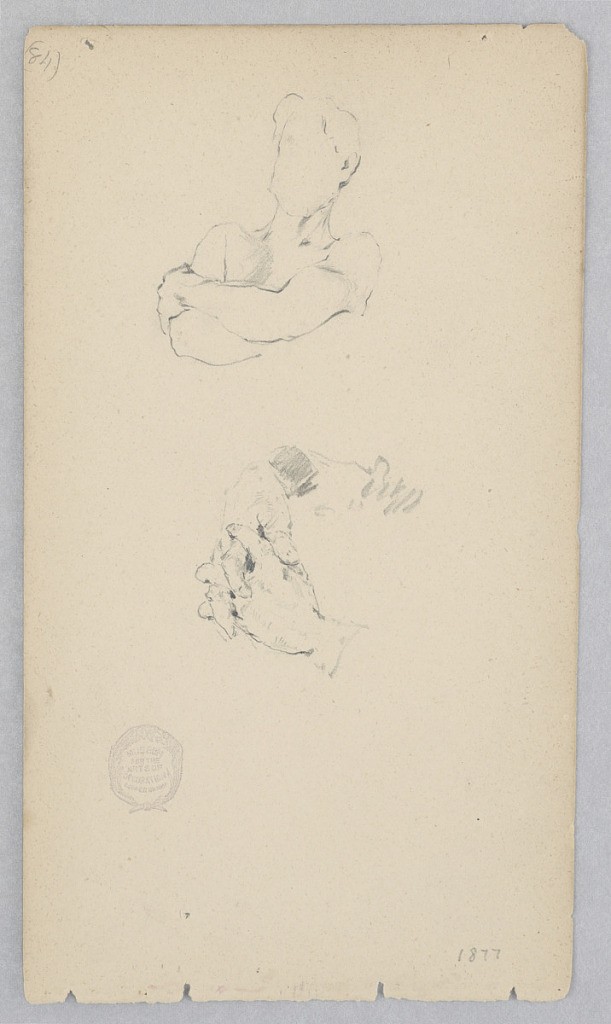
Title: Man
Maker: Robert Frederick Blum, American, 1857–1903
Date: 1877
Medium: Graphite on wove paper
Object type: Drawing
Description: Sketch of male figure with arms crossed.